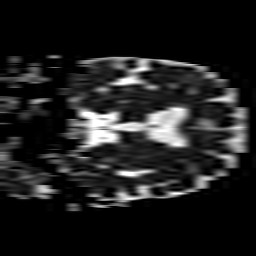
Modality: ADC
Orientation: coronal
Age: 77
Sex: female
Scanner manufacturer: philips
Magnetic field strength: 3 T
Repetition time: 4.726 s
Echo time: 0.06054 s